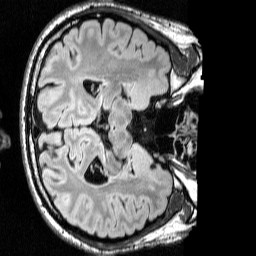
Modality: FLAIR
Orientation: axial
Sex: male
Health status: ill
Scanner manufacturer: siemens
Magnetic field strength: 3 T
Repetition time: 7 s
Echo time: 0.372 s